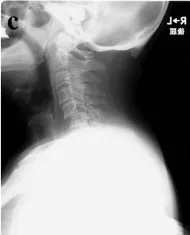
Plain X-ray film images showing slight spondylolisthesis of C5 immediately after a traffic accident. Extension position.
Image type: radiology (x_ray)